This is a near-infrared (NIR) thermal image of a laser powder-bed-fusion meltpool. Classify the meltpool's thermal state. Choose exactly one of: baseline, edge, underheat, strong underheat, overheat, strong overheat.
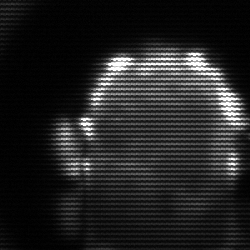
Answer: baseline